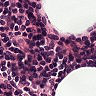
Metastatic tissue present: no